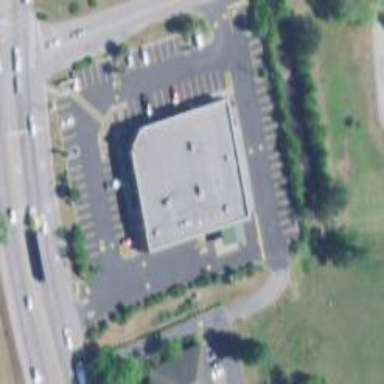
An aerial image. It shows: Pharmacy providing healthcare services.